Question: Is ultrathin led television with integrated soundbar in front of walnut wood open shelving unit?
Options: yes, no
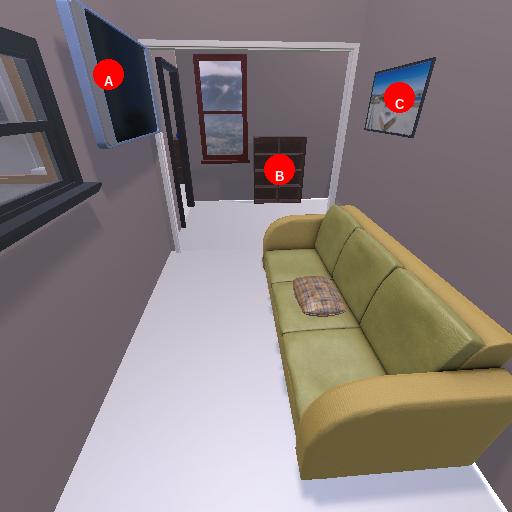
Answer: yes